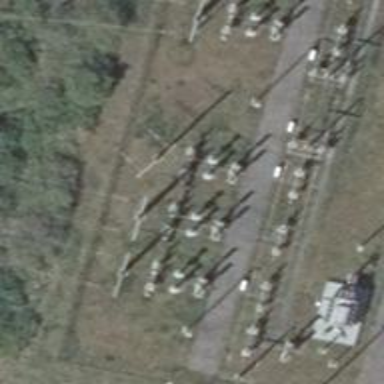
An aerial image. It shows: Power line in the image.